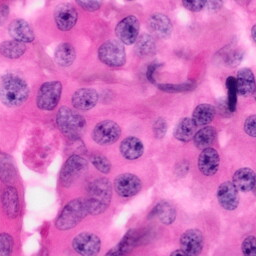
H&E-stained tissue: Pancreatic